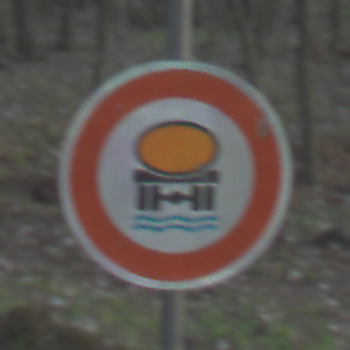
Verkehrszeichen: VerbotFahrzeugeWassergefaehrdenderLadung
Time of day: SunriseSunset
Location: Outdoor (Nature)
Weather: Clear
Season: Winter
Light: Natural